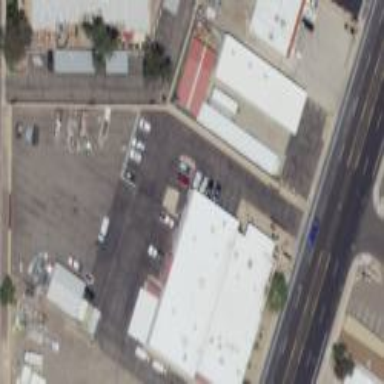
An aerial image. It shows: Commercial building.